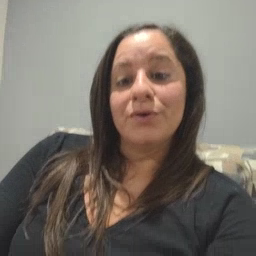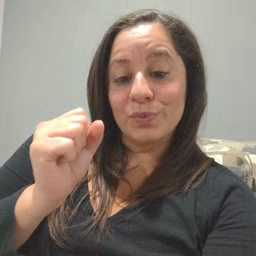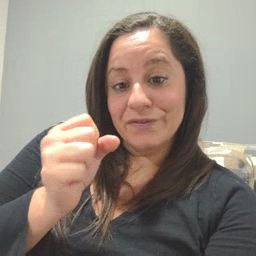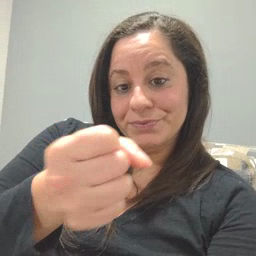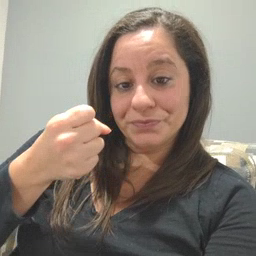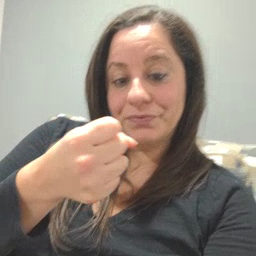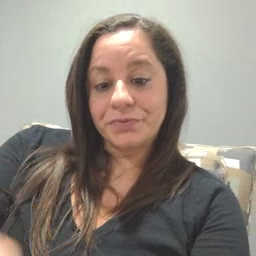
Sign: refrigerator